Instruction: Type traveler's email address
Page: traveler
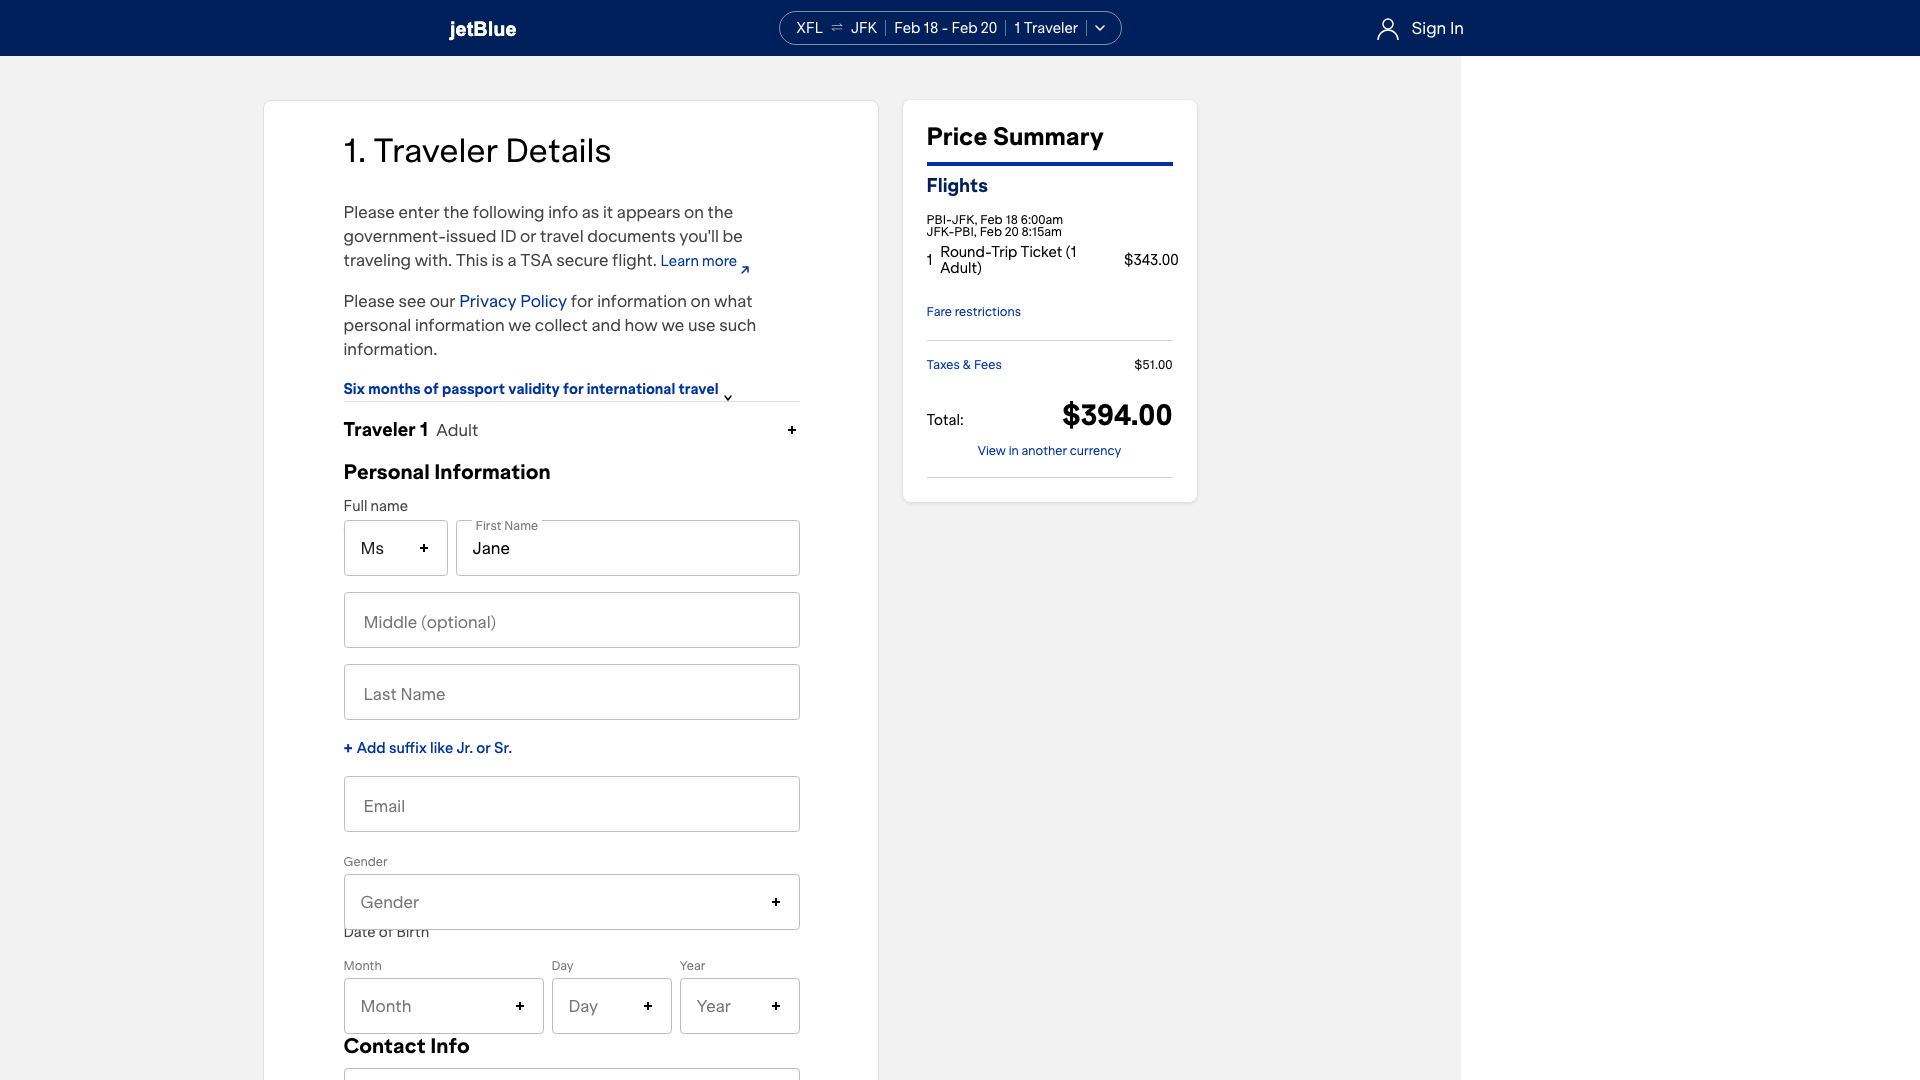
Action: type